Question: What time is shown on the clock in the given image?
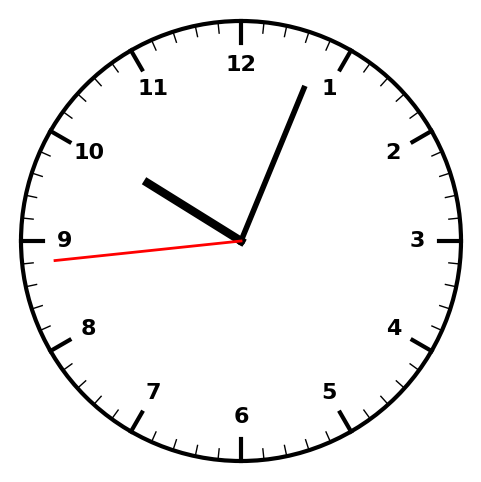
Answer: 10:03:44